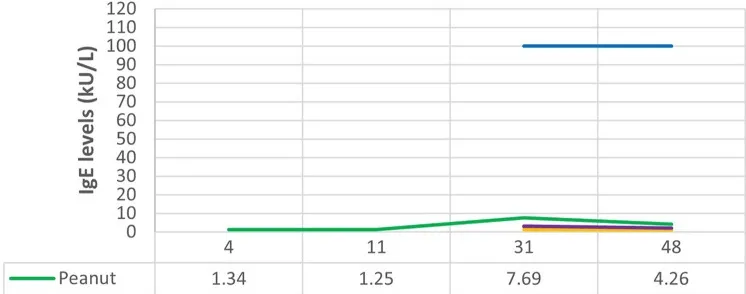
Case 2: specific IgE levels against age.
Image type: chart (chart)